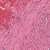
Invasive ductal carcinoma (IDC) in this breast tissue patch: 0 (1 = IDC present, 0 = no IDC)